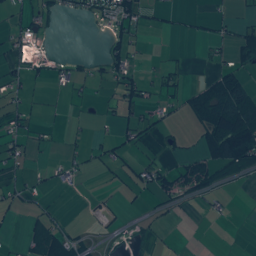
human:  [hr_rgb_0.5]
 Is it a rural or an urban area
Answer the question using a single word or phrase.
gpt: rural

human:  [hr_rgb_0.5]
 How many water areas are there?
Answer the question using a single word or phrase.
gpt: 22

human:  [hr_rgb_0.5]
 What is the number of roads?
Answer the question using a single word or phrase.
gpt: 236

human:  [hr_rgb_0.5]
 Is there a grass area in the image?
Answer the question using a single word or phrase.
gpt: yes

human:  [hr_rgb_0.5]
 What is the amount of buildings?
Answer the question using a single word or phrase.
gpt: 325

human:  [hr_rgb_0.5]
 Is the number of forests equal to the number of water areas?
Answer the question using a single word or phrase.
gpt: no

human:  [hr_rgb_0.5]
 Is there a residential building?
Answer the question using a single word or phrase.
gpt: yes

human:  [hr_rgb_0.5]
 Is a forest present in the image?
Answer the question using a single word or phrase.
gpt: yes

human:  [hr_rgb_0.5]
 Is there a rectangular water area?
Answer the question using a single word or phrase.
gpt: yes

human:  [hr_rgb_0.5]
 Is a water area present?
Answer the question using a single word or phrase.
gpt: yes

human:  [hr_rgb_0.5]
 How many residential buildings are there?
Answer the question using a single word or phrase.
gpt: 321

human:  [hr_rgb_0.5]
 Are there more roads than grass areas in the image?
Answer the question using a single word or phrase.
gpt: no

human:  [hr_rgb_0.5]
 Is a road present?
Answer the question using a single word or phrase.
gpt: yes

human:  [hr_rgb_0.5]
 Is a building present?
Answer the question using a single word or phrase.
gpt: yes

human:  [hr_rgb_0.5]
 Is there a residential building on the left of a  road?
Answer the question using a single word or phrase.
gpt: yes

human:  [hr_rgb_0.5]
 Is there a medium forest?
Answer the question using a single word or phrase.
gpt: yes

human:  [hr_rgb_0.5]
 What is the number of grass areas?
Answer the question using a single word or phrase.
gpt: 195

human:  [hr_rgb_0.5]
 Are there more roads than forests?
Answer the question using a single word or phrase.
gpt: no

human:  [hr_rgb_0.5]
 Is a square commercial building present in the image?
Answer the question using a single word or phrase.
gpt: no

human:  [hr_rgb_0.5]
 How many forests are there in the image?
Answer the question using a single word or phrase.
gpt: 122

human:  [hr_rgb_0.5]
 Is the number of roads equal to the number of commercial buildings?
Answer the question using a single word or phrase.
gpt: no

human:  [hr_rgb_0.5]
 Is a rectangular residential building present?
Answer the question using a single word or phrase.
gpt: yes

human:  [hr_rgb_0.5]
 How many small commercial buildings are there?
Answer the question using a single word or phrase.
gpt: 3

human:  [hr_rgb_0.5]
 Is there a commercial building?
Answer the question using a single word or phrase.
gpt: yes

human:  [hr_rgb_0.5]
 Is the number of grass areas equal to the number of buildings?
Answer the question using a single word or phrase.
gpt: no

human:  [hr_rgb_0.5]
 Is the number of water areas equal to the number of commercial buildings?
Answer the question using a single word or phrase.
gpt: no

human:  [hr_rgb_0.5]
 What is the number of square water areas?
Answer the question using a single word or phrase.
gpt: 5

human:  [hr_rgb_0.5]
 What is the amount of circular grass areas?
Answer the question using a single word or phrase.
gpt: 1

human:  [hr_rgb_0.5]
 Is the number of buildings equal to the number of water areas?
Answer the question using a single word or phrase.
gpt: no

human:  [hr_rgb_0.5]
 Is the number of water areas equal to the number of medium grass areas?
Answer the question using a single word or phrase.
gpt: no

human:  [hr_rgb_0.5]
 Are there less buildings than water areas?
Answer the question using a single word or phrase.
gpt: no

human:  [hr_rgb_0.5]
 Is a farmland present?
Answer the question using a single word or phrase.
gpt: yes

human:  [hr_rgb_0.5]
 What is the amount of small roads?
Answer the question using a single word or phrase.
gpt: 121

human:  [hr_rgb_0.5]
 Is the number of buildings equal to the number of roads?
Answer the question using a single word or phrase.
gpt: no

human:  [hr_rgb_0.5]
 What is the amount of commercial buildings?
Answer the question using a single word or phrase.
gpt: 3

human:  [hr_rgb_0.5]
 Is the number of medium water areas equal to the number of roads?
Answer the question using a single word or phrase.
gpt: no

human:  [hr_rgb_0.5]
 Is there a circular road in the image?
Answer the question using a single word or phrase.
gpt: no

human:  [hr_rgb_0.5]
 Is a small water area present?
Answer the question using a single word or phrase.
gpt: yes

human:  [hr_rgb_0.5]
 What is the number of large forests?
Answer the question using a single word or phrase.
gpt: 50

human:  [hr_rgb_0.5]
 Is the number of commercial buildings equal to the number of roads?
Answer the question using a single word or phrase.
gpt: no

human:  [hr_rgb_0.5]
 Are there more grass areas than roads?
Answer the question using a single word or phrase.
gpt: yes

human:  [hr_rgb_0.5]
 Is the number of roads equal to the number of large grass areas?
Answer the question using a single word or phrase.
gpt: no

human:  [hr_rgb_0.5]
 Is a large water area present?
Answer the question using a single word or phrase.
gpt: yes

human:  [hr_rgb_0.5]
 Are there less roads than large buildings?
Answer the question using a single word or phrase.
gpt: no

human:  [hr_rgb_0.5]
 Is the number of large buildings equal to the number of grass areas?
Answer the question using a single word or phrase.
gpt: no

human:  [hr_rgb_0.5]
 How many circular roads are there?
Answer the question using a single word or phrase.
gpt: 0

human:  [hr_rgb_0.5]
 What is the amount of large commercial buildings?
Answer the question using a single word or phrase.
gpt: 0

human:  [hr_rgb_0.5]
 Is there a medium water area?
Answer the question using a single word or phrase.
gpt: yes

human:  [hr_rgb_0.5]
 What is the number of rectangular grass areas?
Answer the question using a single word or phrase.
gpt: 17

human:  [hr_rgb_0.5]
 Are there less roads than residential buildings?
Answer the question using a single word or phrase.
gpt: yes

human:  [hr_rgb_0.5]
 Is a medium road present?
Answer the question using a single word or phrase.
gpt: no

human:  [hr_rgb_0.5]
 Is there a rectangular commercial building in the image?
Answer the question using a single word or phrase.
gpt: yes

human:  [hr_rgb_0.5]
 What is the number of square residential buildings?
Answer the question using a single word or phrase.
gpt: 3

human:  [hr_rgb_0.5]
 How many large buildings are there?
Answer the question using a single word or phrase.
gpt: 1

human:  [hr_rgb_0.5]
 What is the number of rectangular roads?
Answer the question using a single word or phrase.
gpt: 0

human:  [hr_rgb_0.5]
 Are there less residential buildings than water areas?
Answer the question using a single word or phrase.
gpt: no

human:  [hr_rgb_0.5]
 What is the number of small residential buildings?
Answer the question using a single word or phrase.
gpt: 315

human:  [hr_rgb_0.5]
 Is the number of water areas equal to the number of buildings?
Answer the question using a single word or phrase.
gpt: no

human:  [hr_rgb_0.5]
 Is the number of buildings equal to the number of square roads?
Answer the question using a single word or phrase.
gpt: no

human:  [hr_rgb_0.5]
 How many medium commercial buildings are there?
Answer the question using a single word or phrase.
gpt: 0

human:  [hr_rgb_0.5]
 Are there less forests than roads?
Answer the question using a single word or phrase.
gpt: no

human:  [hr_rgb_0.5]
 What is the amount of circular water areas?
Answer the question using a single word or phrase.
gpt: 5

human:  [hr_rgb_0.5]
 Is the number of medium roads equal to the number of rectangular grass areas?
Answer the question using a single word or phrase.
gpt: no

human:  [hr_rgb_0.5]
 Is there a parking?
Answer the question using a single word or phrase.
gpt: yes